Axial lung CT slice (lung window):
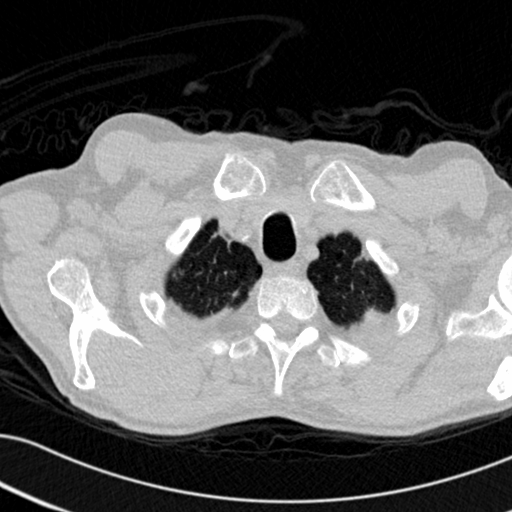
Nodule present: yes
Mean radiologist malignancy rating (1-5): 3.5